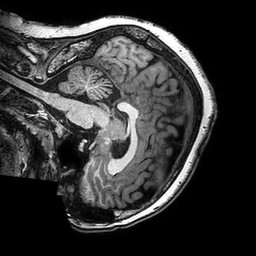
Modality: T1w
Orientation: sagittal
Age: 28
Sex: female
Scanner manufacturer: philips
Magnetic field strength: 3 T
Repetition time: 0.00837 s
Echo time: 0.00385 s